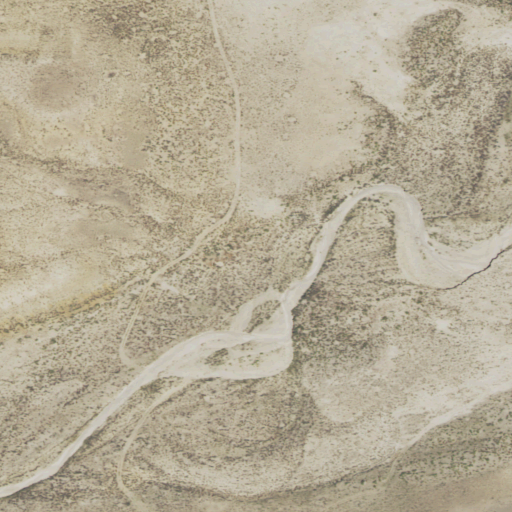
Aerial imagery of valley in Wyoming named Chicken Draw containing shrub and grassland